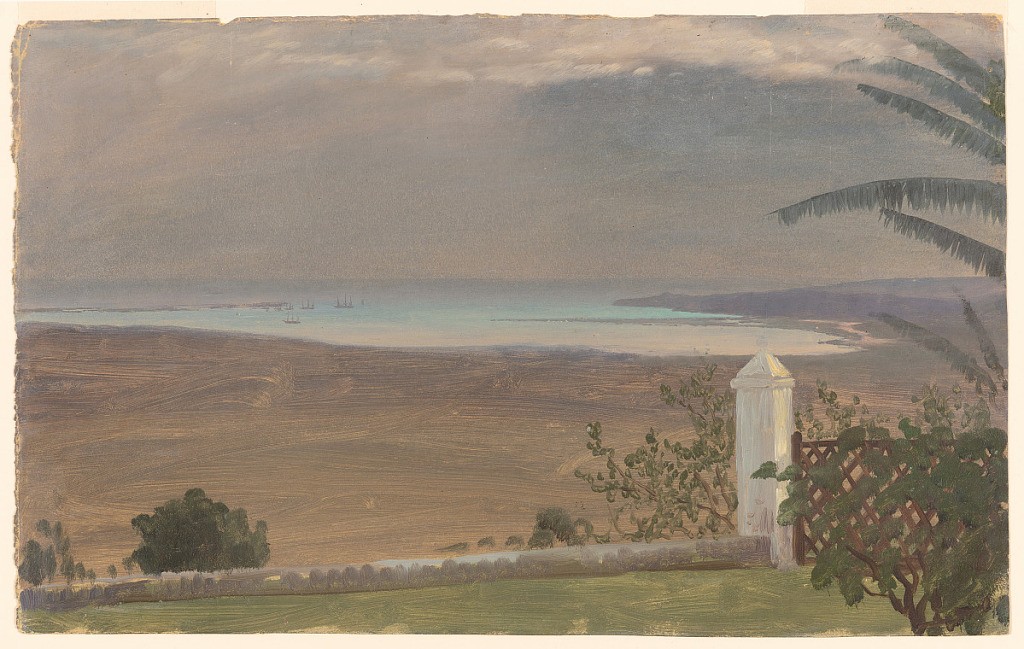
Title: Kingston Harbor from Galloway Hill, Jamaica
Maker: Frederic Edwin Church, American, 1826–1900
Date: May–September 1865
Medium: Oil and graphite on paperboard
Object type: Drawing
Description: Landscape sketch showing a view of Kingston harbor and the Jamaican coastline from the estate known as Galloway Hill, where Church and wife stayed during their time in Jamaica. In the foreground, some greenery and the perimeter fence of the estate's courtyard is visible. Notably, a white rectangular pillar with a sphere situated on its pyramidal top and a wooden lattice fence are shown at right, with the fronds of a palm tree arching overhead. Across a loosely rendered, mountainous expanse in the middle distance, the curving shoreline of the Kingston harbor is shown at center. Visible in the harbor at left, multiple masted ships are anchored around the town of Port Royal, located at the tip of the Palisadoes--a thin tombolo of sand that extends out of frame at left. In the background at right, the rugged coastline of Jamaica curves out of view and into the distance. Above, gray, low-lying clouds fill the sky, turning it a dark shade of gray-blue.